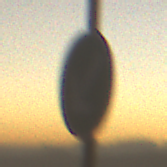
Verkehrszeichen: VorgeschriebeneVorbeifahrtLinks
Umgebung: Outdoor, RoadRail
Tageszeit: Dawn
Wetter: Clear
Licht: Natural
Jahreszeit: NotSpecified
Kontrast: LowContrast